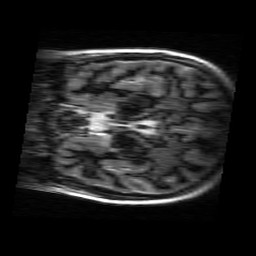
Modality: MP2RAGE
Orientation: coronal
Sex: male
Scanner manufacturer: siemens
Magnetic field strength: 3 T
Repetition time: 5 s
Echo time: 0.00355 s